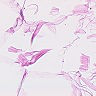
Metastatic tissue present: no